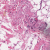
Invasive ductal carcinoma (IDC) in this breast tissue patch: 0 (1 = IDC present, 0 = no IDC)